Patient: sex F, age 68
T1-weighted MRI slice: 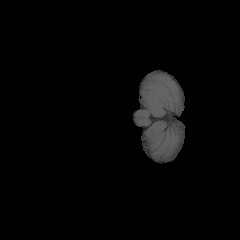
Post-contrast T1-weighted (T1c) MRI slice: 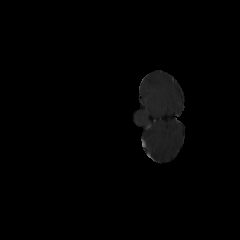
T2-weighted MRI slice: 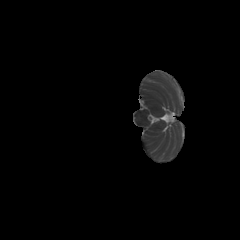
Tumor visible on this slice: no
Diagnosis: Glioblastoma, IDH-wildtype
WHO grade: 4